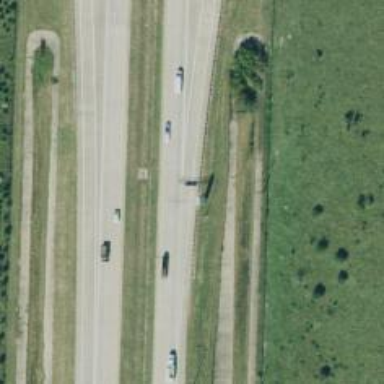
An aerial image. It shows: View of motorway.